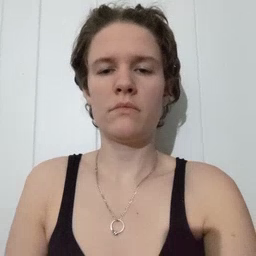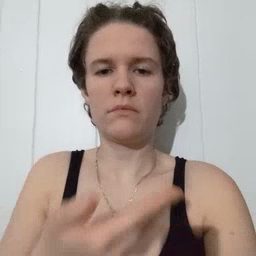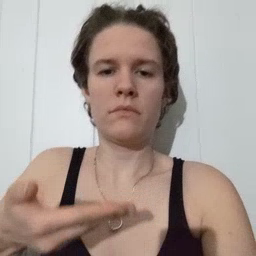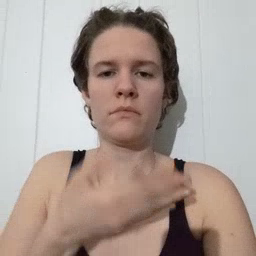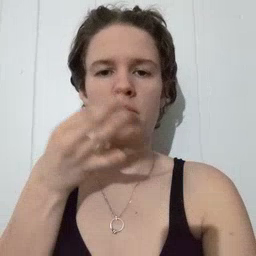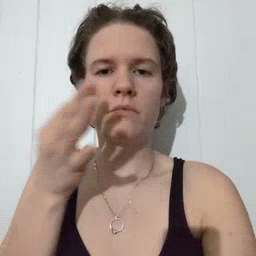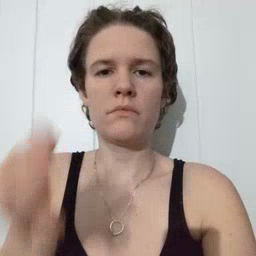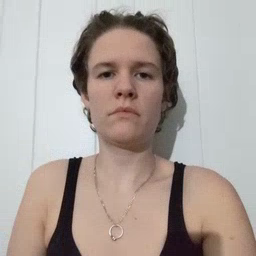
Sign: kitty